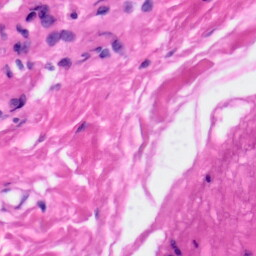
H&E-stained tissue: Skin